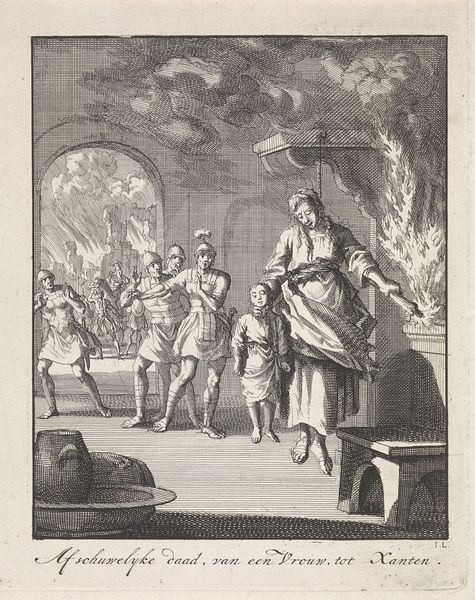
Titel: Zelfmoord van een vrouw in Xanten
Künstler: Jan Luyken
Standort: Amsterdam
Institution: Rijksmuseum
Schlagwörter: arch, men, people, robes, soldier, soldiers, stool, white, women, bench, black, carpet, dress, female, old, room, table, woman, two, pot, smoke, clouds, man, roman, house, death, armor, child, feet, helmet, drawing, paper, black and white, sketch, torch, youth, dead, disaster, rope, breast, discovery, door, uniforms, ledge, urn, italy, city, human, neck, fireplace, archway, rome, courtyard, jesus, legs, war, fire, sandals, cup, baby, pottery, burning, flames, humans, hanging, doorway, togas, page, jug, bowl, words, murder, romans, basin, ewer, holy, barrel, blaze, helmets, destruction, brest, suicide, hang, plume, han, noose, jesue, hung, hanged, strangle, infanticide, aghast, homicide, dangling, rome burns, turch, firw, chikd